Field crop: maize
Growth stage: 2
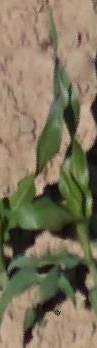
Species: maize